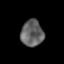
Tissue: lung
Cell type: Epithelial cells
Senescence score: 0.24
Nuclear area (px): 581
Mean DAPI intensity: 98.565